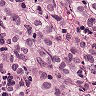
Metastatic tissue present: yes